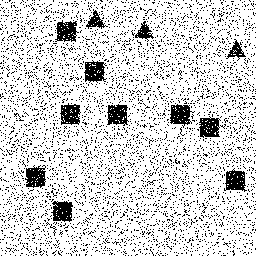
Squares: 9
Triangles: 3
Stars: 0
Total shapes: 12